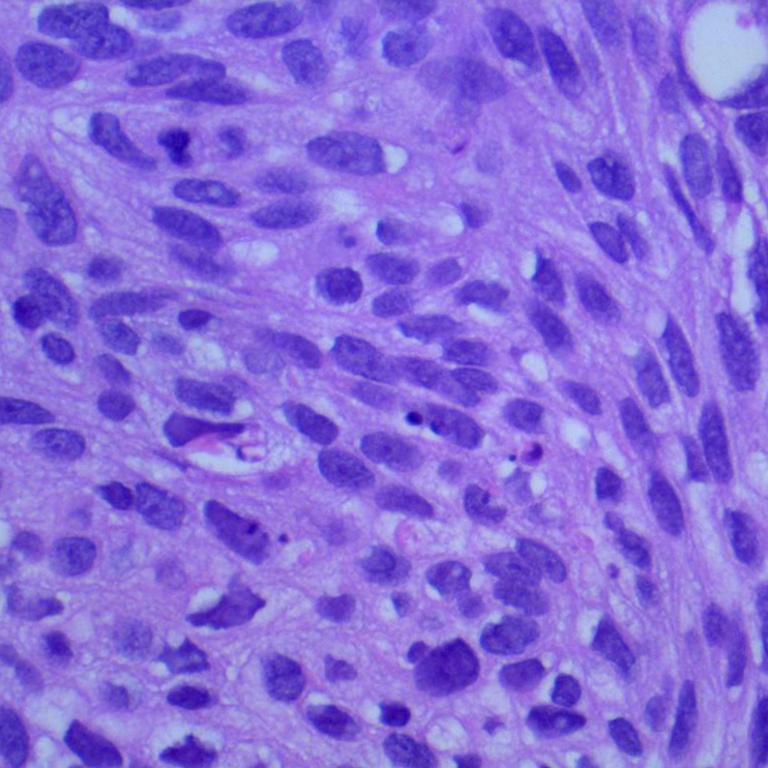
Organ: lung
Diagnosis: squamous carcinomas